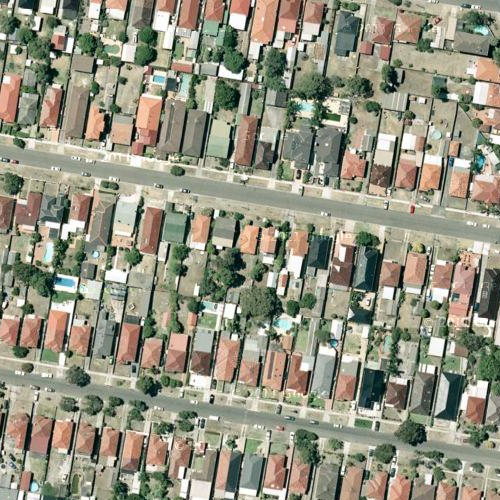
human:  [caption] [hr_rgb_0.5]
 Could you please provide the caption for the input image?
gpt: Lots of houses arranged neatly in the residential area and divided into rectangles by some roads .

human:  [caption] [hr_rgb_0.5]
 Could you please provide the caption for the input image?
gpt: A residential area with many houses arranged neatly .

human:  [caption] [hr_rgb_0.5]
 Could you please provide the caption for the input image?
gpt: Many houses arranged densely and divided into rectangles by some roads .

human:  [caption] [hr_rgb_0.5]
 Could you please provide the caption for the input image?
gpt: This is a residential area with many houses neatly arranged and divided into rectangles by some roads .

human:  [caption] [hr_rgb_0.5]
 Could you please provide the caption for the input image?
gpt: There are many houses arranged neatly and divided into rectangles by some roads .